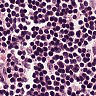
Metastatic tissue present: no